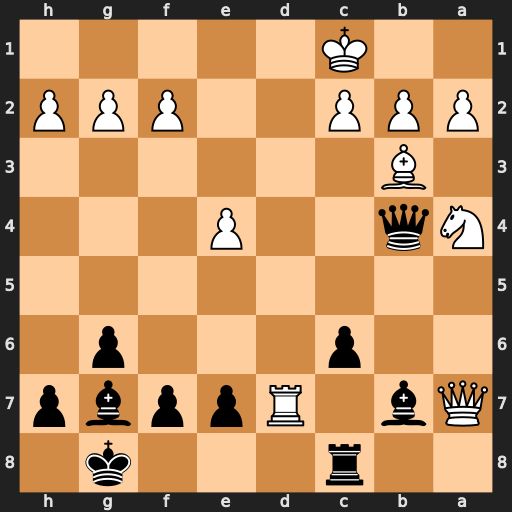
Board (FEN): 2r3k1/Qb1Rppbp/2p3p1/8/Nq2P3/1B6/PPP2PPP/2K5
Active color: b
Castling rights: -
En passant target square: -
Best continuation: Qe1+ Rd1 Bh6+ Qe3 Bxe3+